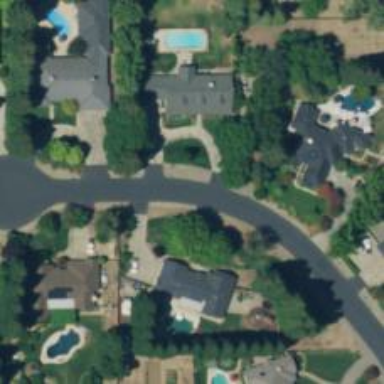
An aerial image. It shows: Residential road with asphalt surface.